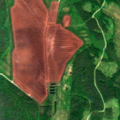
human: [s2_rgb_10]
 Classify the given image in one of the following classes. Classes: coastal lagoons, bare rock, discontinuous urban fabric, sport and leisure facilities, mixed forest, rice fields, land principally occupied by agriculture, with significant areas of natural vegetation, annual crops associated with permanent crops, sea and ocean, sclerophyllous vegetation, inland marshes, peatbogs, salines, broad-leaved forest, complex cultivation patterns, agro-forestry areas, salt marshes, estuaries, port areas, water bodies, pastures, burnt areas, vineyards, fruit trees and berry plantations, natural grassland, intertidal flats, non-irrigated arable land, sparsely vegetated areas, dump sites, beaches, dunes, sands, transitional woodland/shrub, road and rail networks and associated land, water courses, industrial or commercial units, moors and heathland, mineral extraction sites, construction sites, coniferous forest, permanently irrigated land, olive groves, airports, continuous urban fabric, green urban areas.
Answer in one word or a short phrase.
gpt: coniferous forest, mixed forest, transitional woodland/shrub, peatbogs